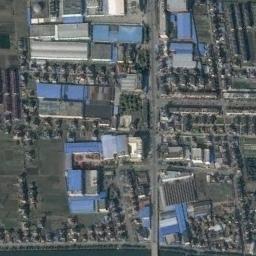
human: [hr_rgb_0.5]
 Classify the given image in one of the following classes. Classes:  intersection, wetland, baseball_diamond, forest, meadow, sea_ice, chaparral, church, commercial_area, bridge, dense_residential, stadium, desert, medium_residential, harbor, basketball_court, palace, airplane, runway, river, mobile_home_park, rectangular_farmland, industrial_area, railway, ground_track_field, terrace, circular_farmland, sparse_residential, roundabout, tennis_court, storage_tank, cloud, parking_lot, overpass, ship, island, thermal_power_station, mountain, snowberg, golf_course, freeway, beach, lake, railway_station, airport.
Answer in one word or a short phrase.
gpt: industrial_area